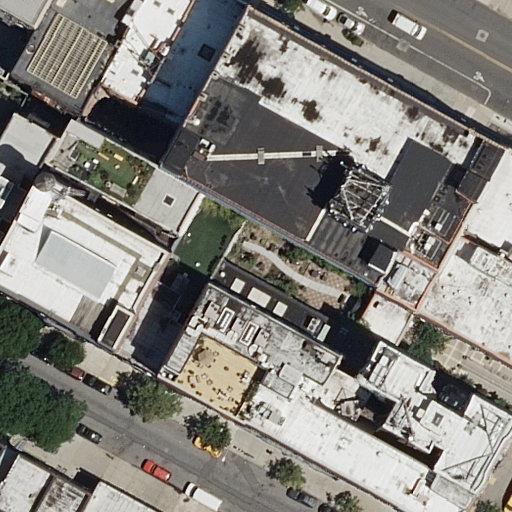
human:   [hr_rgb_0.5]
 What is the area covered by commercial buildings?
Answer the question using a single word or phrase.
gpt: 0m2

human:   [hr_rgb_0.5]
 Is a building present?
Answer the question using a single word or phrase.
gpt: yes

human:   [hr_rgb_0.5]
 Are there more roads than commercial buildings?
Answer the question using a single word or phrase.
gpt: yes

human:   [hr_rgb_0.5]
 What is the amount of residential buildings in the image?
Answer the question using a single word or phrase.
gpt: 15

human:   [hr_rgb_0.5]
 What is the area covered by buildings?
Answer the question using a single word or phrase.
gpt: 7129m2

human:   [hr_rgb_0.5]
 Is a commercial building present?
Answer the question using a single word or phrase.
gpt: no

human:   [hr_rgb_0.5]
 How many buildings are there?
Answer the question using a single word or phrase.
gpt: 15

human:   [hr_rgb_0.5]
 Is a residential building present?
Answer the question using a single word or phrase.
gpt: yes

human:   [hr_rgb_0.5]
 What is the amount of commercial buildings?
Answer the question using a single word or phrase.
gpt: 0

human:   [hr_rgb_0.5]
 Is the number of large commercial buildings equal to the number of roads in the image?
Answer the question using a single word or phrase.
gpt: no

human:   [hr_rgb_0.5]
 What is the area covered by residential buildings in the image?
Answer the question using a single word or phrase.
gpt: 7129m2

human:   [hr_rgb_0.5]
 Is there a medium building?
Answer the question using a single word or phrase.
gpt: yes

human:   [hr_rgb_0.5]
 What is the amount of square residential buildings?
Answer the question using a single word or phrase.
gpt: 0

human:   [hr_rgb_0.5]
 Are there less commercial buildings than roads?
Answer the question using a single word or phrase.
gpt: yes

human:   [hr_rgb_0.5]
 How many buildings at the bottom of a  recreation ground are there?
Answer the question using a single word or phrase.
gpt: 0

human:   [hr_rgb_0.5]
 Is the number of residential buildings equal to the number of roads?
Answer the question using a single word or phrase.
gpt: no

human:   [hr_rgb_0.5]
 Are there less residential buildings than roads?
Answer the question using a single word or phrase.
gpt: no

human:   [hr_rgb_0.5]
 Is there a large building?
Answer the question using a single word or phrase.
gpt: yes

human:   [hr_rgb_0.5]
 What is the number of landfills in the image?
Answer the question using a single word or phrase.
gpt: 0

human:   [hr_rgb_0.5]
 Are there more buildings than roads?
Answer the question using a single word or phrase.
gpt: yes

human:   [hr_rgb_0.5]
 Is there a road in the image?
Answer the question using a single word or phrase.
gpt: yes

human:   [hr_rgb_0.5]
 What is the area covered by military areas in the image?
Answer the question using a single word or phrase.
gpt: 0m2

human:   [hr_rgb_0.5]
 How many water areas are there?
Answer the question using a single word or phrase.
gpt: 0

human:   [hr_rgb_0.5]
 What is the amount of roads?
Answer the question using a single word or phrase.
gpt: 2

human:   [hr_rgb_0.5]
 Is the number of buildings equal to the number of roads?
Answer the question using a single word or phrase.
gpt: no

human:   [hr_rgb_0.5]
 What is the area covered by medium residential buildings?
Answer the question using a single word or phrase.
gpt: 2480m2

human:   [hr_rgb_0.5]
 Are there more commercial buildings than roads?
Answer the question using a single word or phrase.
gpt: no

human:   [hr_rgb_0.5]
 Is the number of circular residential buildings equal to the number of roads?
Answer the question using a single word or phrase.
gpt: no

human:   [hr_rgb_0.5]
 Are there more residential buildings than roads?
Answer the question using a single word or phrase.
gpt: yes

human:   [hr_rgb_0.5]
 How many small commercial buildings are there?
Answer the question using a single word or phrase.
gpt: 0

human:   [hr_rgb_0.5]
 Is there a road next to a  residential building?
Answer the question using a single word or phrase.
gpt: yes

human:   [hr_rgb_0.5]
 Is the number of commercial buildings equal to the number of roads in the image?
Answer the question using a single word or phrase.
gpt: no

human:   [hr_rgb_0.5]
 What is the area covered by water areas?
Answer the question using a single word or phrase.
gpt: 0m2

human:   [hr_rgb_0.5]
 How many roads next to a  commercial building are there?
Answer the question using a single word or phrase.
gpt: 0

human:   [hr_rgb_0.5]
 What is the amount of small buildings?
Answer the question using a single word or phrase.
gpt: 3

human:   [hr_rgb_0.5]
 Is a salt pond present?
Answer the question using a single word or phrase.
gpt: no

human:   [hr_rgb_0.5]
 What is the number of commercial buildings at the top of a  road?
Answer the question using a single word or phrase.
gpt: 0

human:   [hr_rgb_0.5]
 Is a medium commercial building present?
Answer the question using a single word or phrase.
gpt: no

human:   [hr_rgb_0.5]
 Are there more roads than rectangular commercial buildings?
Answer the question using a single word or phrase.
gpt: yes

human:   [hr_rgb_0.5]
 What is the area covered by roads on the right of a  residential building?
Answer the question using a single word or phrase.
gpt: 0m2

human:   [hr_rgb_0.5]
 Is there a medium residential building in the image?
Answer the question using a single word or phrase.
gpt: yes

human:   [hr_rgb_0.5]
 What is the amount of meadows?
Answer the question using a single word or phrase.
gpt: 0

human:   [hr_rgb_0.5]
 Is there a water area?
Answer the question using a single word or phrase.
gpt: no

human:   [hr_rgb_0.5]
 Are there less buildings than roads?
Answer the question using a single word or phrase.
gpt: no

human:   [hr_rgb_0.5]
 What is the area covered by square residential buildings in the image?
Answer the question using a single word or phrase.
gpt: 0m2

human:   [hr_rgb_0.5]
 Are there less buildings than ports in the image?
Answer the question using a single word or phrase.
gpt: no

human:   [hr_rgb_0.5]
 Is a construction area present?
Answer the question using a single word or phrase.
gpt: no

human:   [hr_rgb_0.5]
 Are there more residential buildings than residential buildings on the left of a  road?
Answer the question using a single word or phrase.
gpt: yes

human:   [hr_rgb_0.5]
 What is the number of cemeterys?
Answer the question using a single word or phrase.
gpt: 0

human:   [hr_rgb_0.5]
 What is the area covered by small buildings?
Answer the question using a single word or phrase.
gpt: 50m2

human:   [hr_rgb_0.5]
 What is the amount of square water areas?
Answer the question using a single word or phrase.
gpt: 0

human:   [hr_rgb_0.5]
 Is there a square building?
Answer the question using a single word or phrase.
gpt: no

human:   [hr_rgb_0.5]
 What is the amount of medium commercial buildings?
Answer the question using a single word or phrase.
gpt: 0

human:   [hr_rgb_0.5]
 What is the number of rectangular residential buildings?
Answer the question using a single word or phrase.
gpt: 10

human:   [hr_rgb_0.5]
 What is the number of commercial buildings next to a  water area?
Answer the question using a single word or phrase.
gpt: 0

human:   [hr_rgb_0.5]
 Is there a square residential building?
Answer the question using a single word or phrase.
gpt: no

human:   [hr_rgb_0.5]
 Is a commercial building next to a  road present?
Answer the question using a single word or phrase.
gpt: no

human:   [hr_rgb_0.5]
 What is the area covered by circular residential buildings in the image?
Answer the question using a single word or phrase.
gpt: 0m2

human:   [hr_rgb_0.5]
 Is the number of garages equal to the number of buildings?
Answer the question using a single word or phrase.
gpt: no

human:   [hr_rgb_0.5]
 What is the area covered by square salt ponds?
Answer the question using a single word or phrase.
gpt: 0m2

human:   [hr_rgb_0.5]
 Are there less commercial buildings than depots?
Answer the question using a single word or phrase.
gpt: no

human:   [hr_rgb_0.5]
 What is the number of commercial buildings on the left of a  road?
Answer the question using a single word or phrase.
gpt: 0

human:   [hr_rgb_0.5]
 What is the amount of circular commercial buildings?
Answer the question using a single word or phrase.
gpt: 0

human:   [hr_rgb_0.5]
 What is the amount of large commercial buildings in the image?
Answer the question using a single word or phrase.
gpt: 0